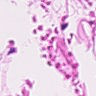
Metastatic tissue present: no